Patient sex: M
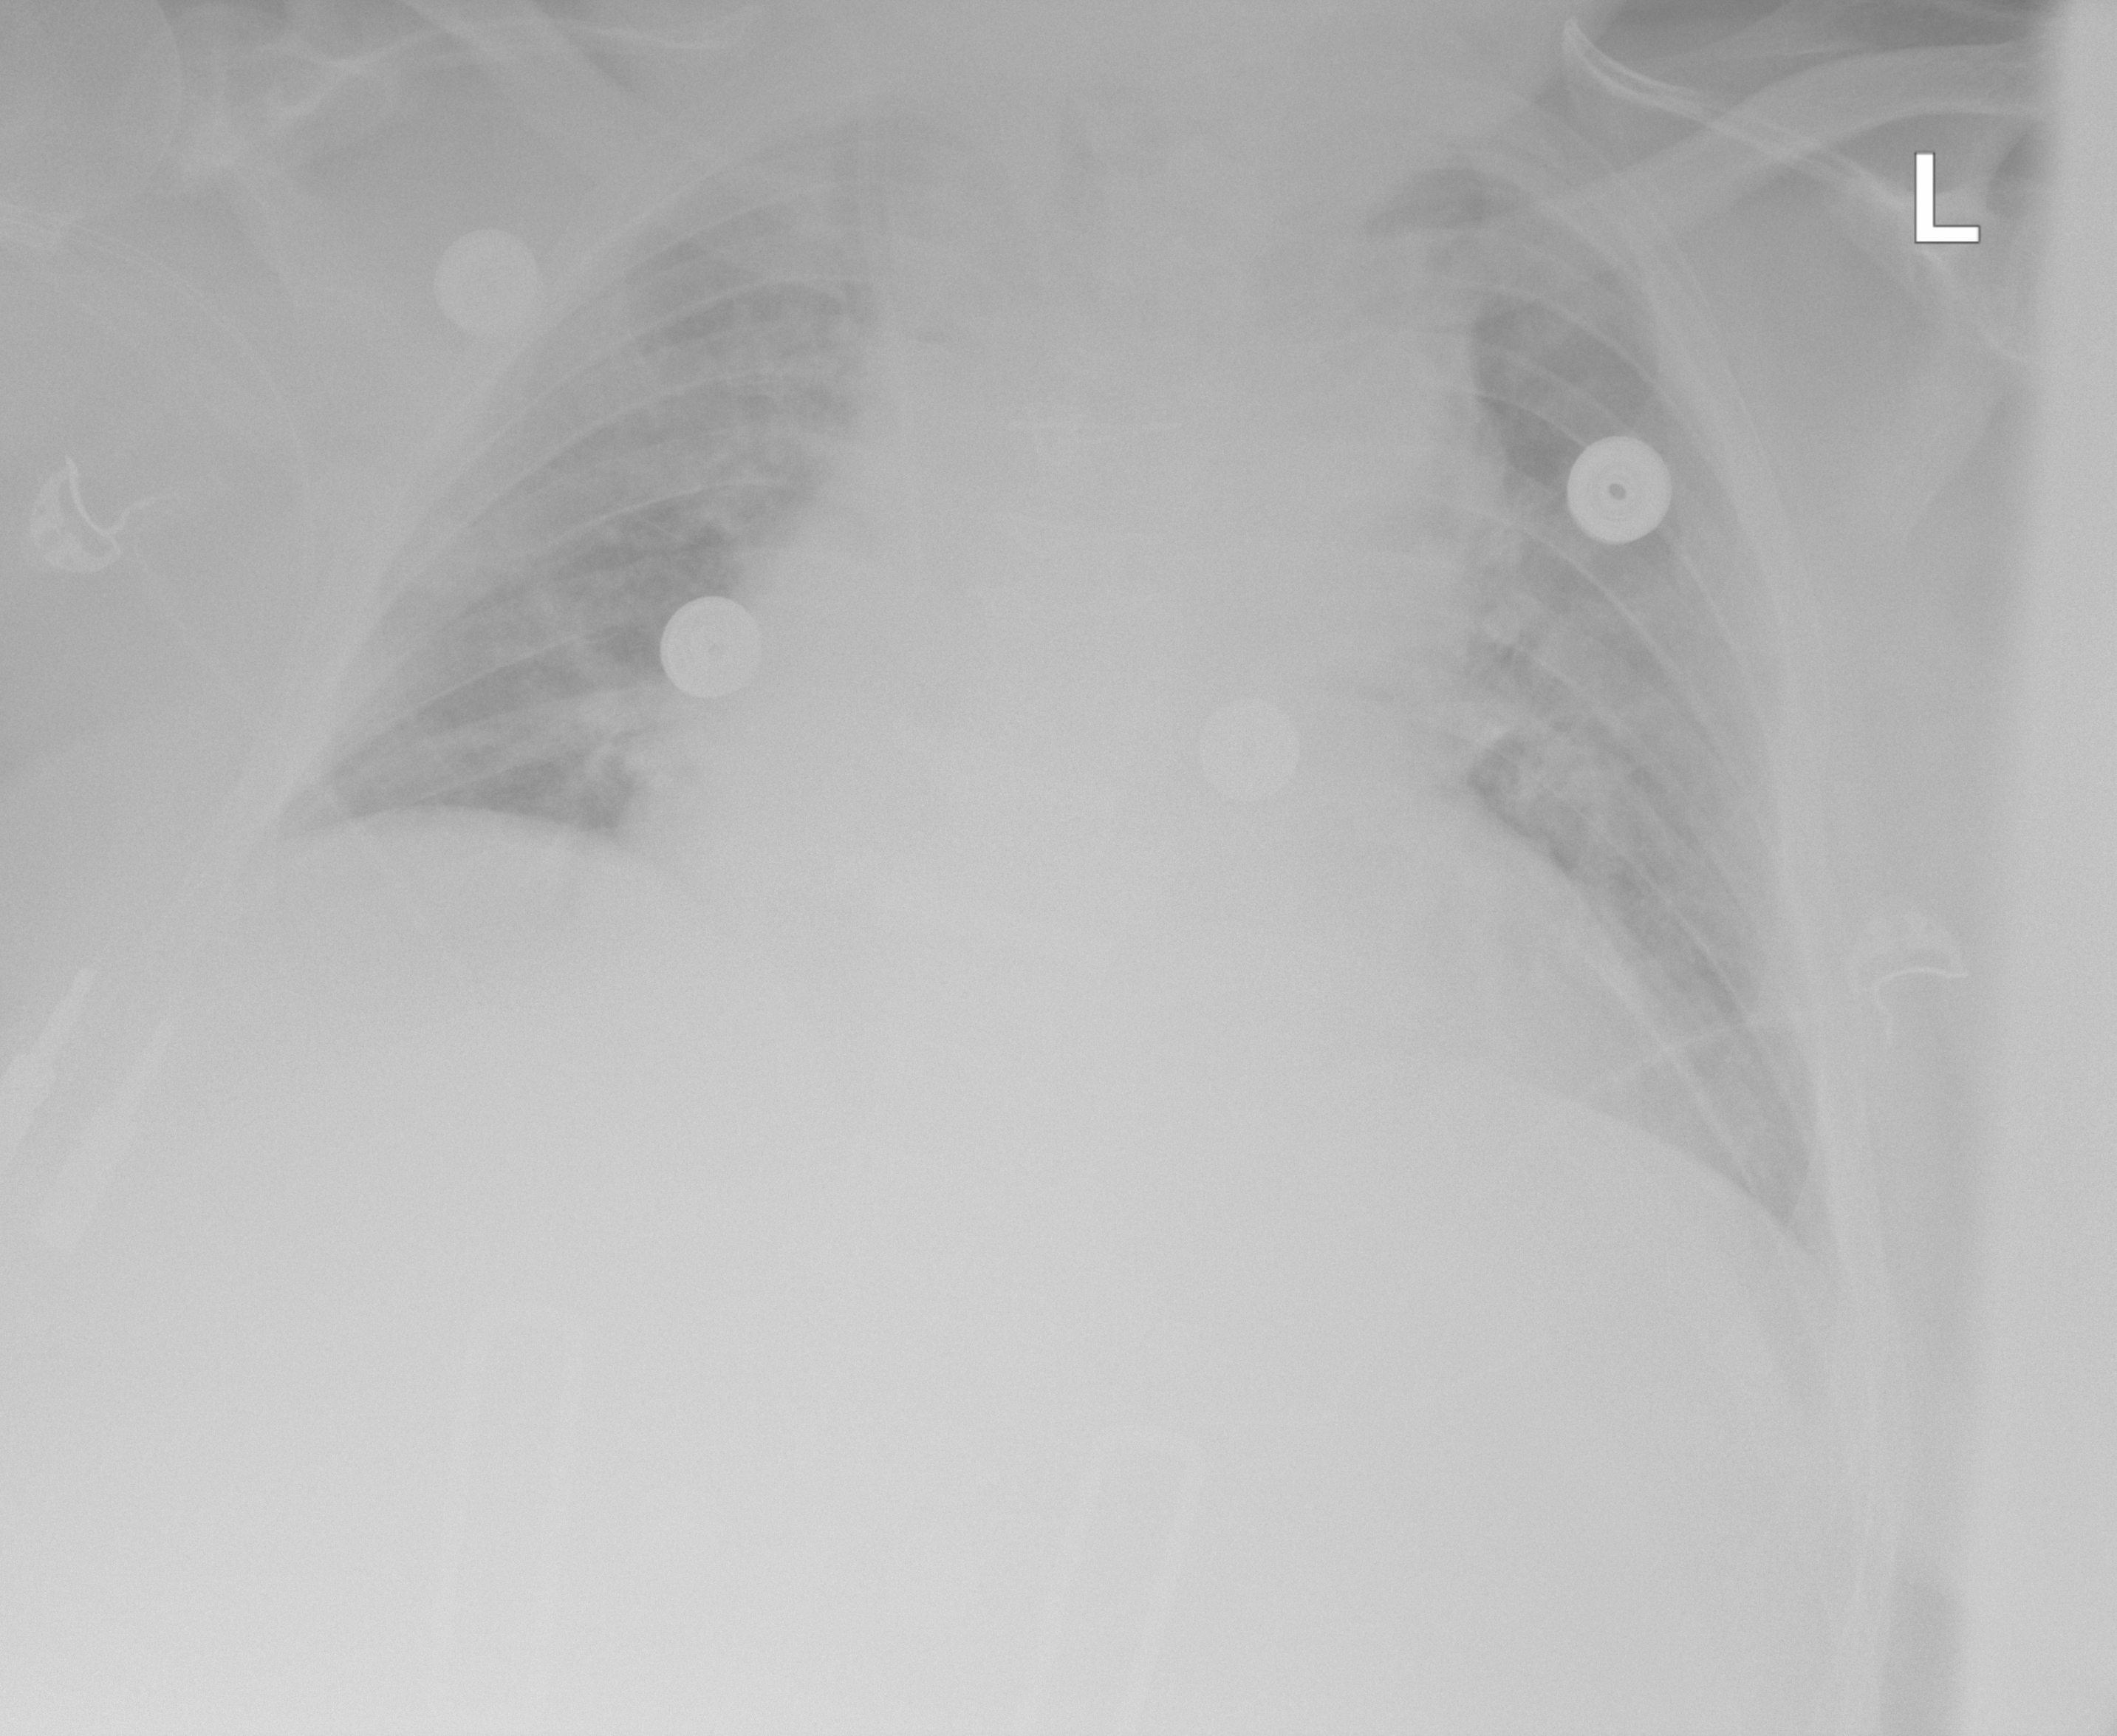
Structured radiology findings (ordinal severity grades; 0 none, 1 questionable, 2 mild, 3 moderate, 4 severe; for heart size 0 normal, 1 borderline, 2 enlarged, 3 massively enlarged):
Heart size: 3
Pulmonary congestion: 2
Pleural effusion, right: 0
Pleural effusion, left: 0
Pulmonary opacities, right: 2
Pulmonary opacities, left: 2
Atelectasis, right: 1
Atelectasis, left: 1